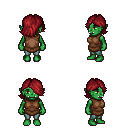
a pixel art fantasy rpg character, female body template, orc, green skin, brown tunic, teal pants, brunette swoop hairstyle, four views (front, back, left, right), 2x2 character sprite sheet, small pixel art, hard edges, no anti-aliasing